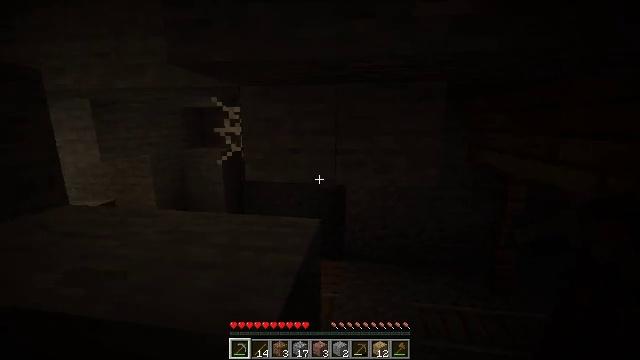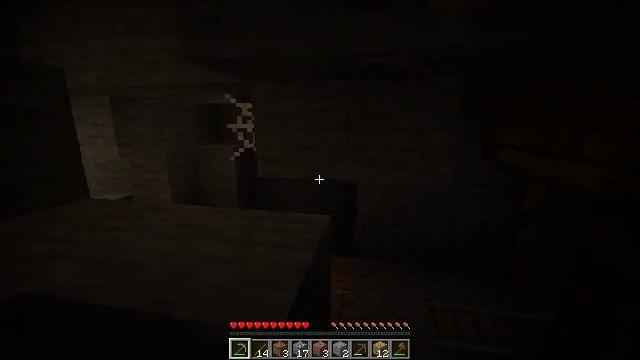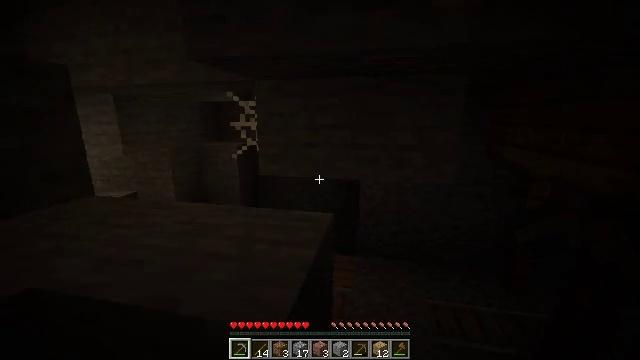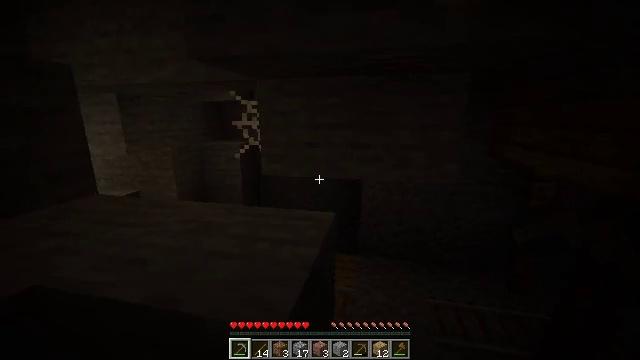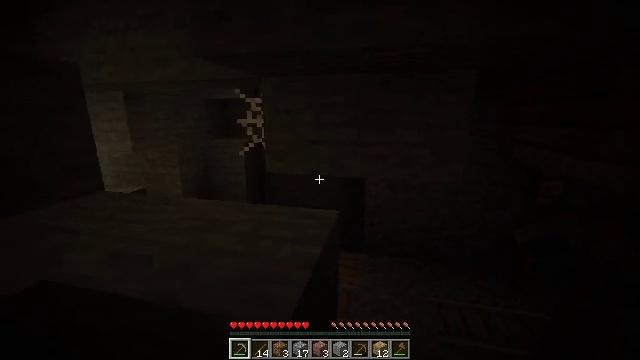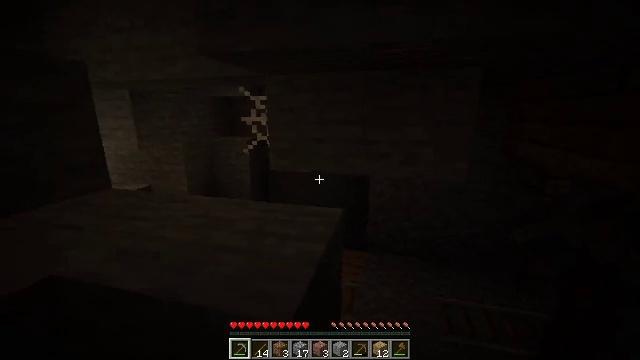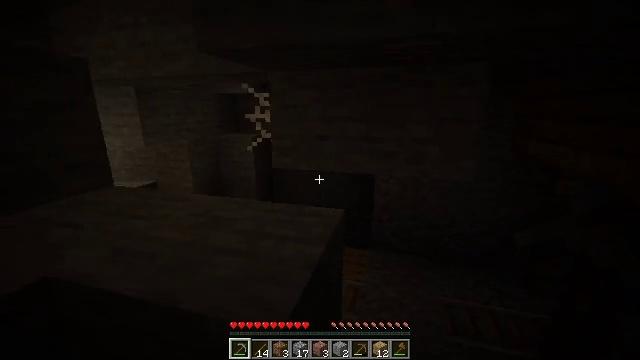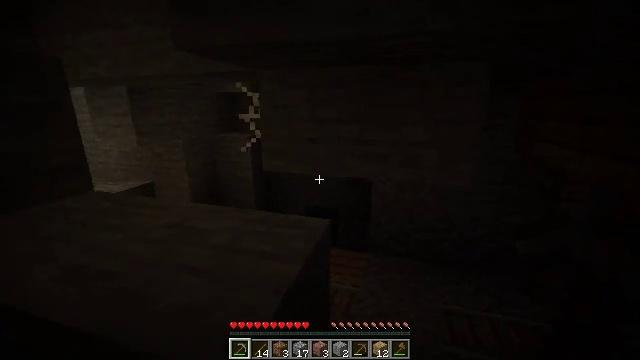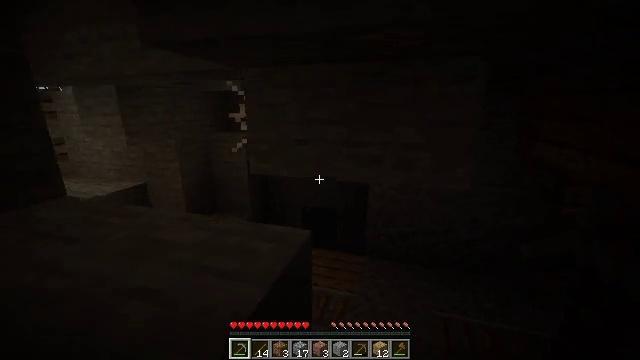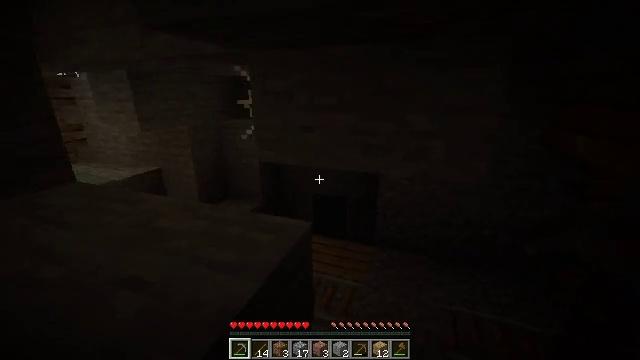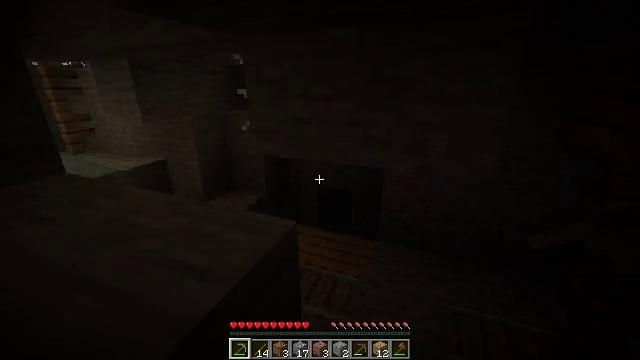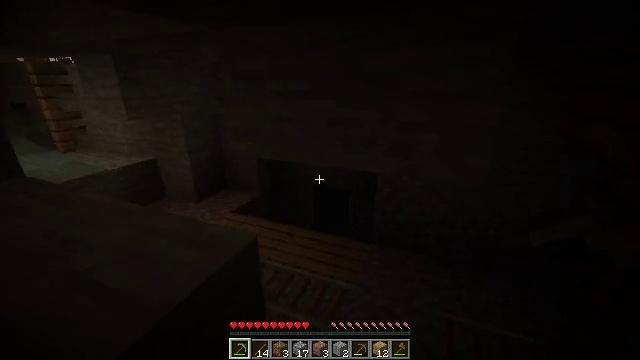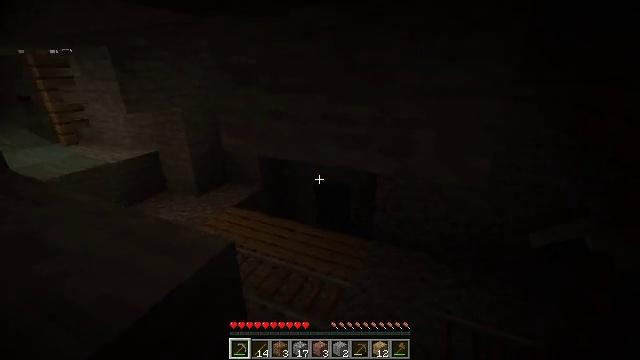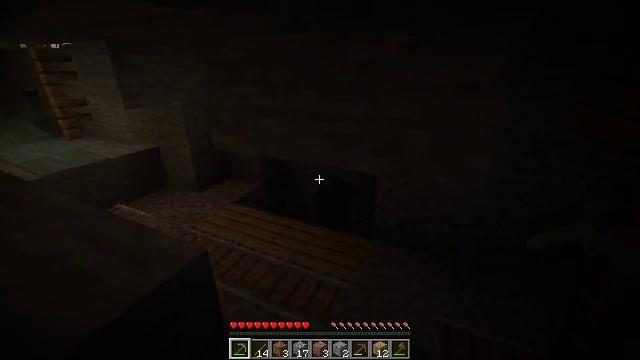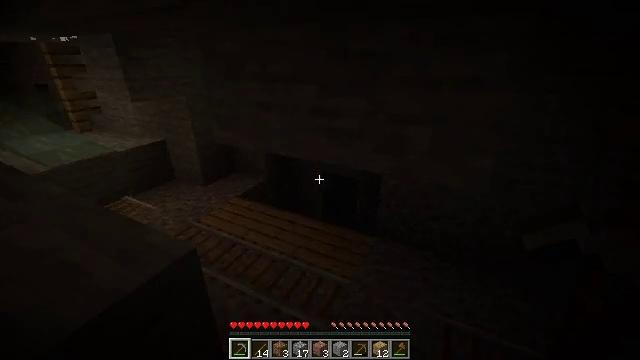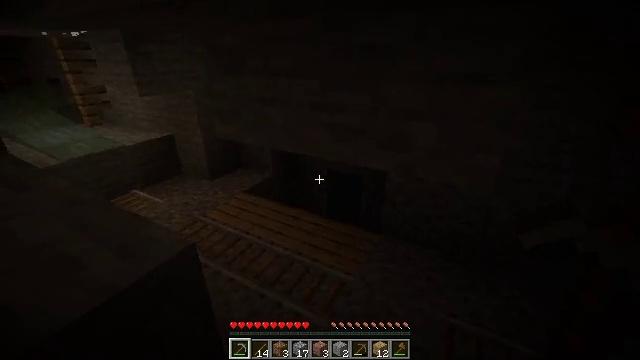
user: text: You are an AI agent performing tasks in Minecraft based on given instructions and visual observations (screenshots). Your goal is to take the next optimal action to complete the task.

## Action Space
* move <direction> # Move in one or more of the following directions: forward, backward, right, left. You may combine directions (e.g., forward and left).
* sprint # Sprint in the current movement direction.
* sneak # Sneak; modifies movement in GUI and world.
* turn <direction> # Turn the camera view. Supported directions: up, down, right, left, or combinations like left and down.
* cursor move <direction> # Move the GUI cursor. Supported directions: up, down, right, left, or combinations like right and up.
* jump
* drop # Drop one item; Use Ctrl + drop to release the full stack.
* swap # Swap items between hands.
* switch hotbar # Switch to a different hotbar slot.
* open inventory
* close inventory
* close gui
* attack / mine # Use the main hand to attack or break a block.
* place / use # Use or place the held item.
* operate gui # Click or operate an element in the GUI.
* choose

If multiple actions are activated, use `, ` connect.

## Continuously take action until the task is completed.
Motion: motion action
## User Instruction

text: Gather some oak planks.
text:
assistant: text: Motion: turn left
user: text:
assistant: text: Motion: no_op
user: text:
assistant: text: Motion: no_op
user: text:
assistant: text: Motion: no_op
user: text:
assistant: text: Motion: no_op
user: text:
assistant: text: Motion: move forward and move right, turn left
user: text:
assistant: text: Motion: move forward and move right
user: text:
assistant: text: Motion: move forward and move right
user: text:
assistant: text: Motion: move forward and move right, turn left and down
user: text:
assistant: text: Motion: move forward and move right, turn left and down
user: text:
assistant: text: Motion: move forward and move right
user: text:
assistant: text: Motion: turn left and down
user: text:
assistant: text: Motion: turn left and down
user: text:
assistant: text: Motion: turn left and down
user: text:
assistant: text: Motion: turn left
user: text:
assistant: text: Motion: no_op
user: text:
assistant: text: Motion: no_op
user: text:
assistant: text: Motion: no_op
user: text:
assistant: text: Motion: no_op
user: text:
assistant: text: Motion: turn left and up
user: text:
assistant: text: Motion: turn left and up
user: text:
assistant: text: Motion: turn left and up
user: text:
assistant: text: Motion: turn left
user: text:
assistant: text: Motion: no_op
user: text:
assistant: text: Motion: turn left
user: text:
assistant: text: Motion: turn left
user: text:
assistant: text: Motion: no_op
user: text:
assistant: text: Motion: turn left
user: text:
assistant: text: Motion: no_op
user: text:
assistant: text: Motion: no_op